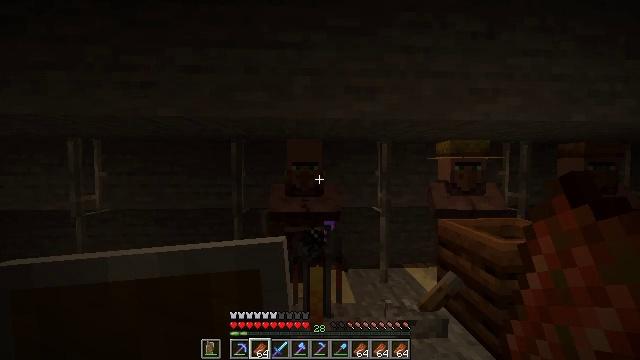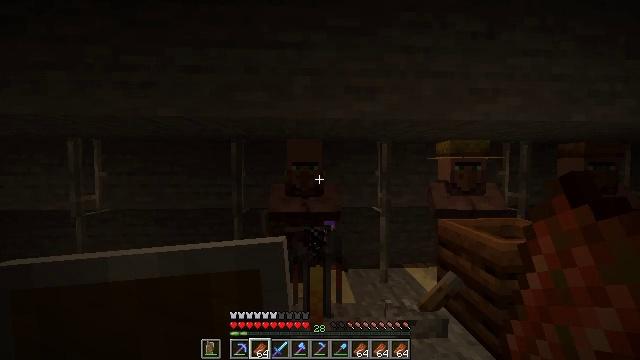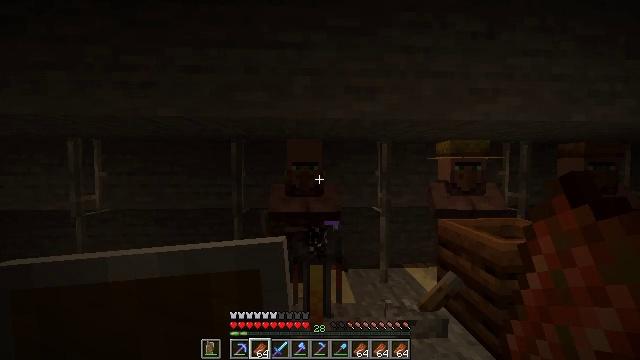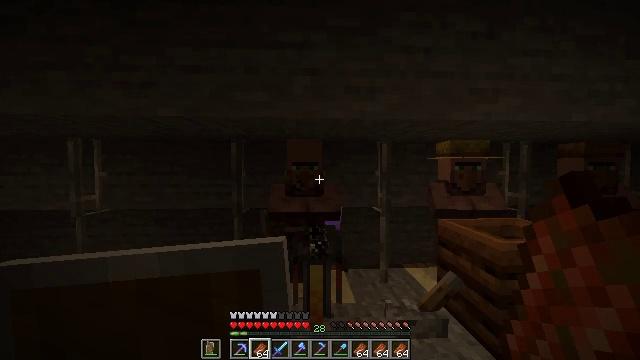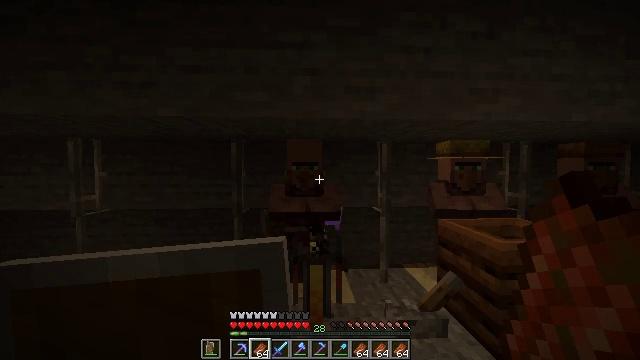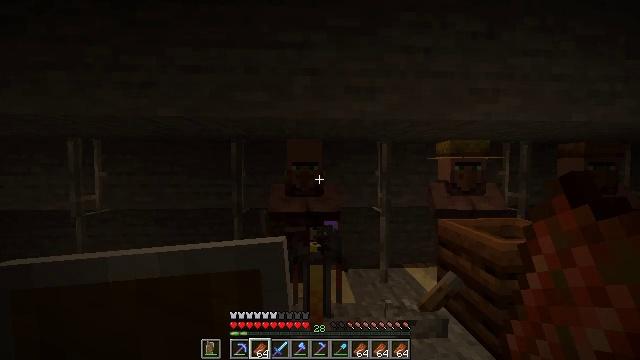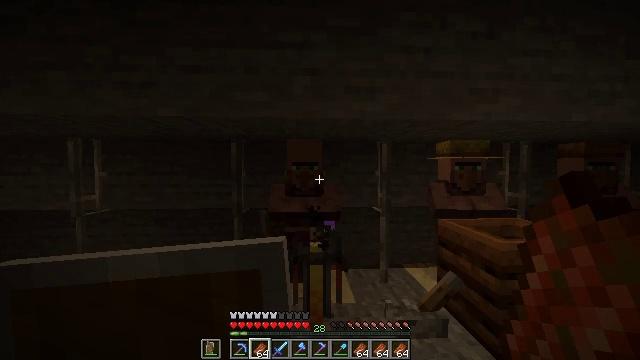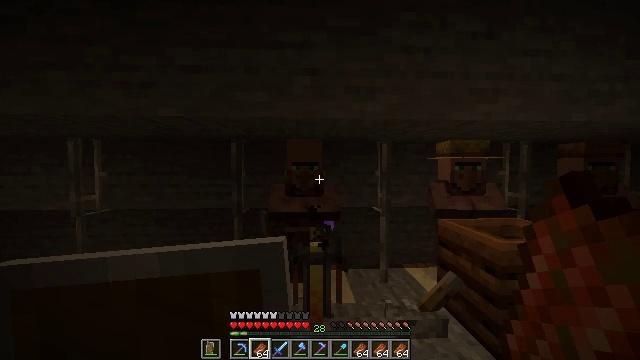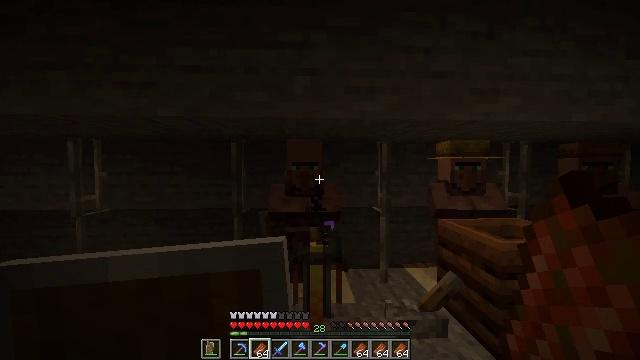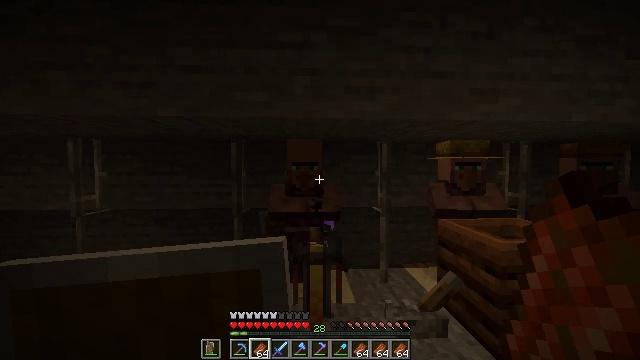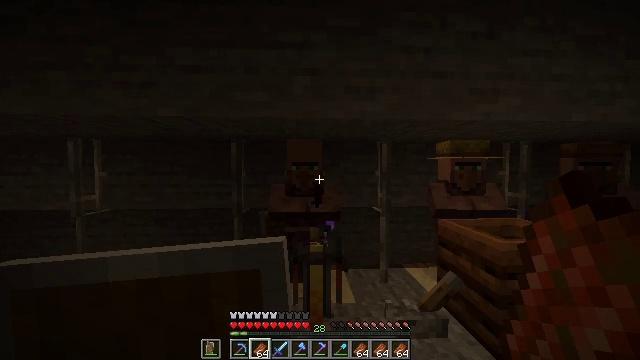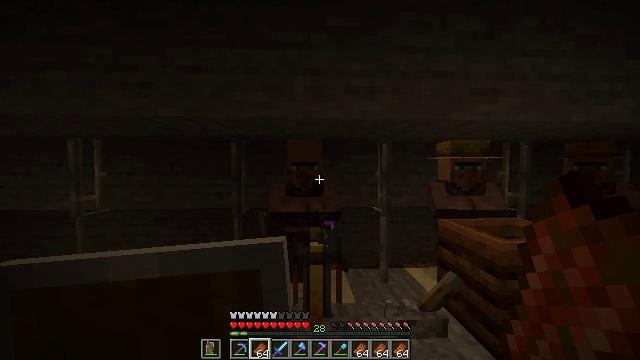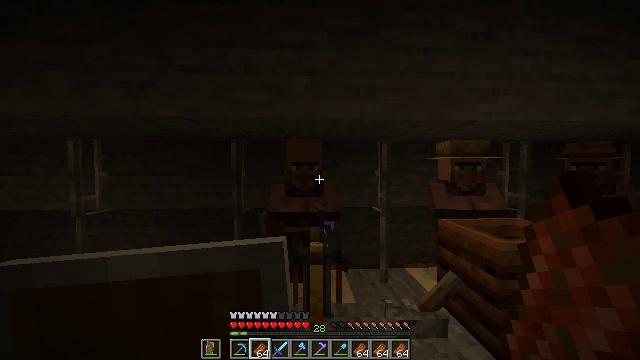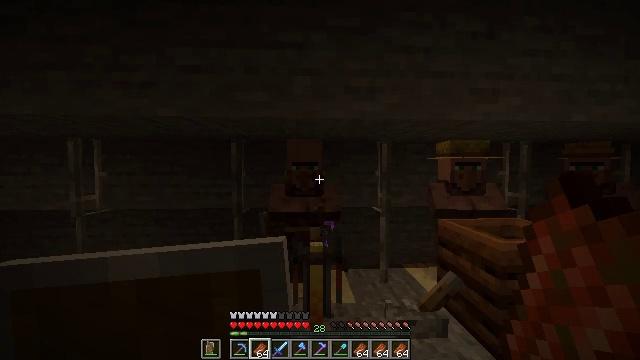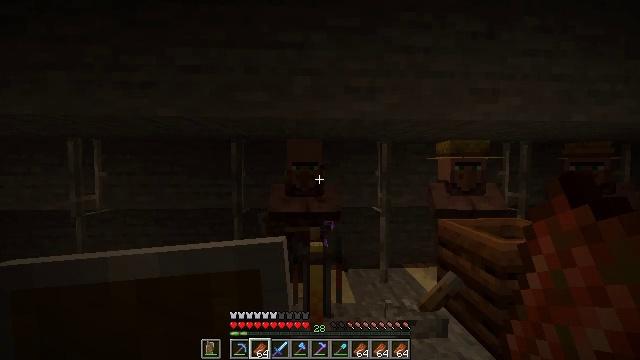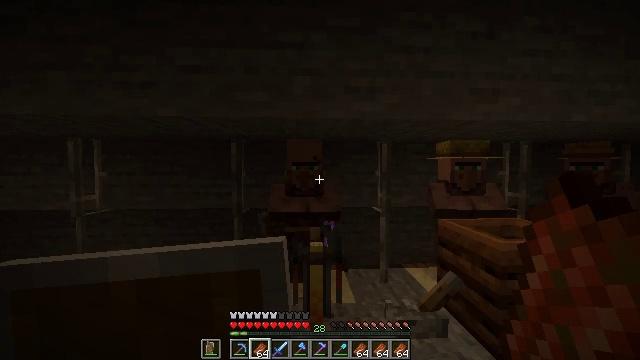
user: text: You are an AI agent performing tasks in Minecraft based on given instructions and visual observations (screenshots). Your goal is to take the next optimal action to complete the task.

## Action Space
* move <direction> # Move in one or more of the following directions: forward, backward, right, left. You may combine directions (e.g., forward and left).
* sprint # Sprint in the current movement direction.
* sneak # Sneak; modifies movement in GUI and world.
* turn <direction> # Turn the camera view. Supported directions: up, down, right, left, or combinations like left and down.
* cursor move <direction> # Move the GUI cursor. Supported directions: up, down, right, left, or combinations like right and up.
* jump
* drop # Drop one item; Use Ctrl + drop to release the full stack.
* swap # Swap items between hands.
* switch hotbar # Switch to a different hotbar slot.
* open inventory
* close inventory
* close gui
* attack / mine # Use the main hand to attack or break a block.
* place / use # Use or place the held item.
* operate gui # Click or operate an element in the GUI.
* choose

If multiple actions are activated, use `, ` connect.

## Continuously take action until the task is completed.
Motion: motion action
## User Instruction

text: Retrieve items from the blue shulker box by mining it.
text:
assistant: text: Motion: no_op
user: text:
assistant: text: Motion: no_op
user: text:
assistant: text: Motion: no_op
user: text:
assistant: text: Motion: no_op
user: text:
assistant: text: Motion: no_op
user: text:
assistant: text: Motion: no_op
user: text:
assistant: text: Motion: no_op
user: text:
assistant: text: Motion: no_op
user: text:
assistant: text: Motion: no_op
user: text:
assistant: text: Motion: no_op
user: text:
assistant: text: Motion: no_op
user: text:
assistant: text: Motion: no_op
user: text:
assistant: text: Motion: no_op
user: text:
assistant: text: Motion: no_op
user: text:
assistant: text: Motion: no_op
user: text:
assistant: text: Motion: no_op
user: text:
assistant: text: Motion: no_op
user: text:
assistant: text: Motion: no_op
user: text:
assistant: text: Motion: no_op
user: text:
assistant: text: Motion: no_op
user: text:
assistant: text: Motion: no_op
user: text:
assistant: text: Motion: no_op
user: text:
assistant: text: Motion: no_op
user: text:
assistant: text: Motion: no_op
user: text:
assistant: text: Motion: no_op
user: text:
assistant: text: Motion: no_op
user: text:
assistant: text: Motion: no_op
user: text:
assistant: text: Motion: no_op
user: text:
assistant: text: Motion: no_op
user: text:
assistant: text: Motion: no_op